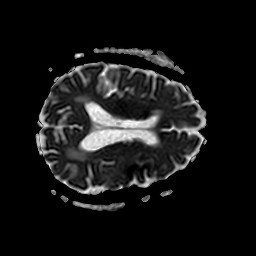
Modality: ADC
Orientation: axial
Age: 78
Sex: female
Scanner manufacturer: philips
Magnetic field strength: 3 T
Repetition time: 4.08 s
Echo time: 0.06042 s